Question: Count the number of objects in the diagram.
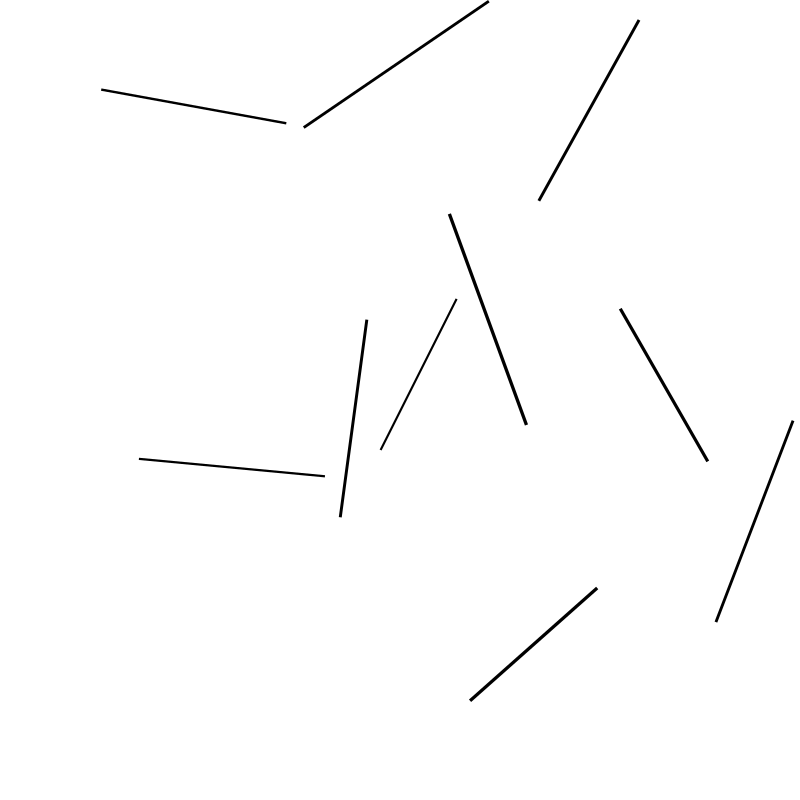
Answer: 10